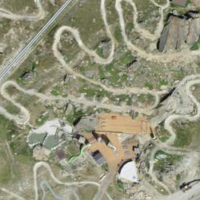
EUNIS habitat code: 31
Species observed at this site:
Rhododendron ferrugineum
Marmota marmota
Pontia callidice
Botrychium lunaria
Hippocrepis comosa
Pyrrhocorax graculus